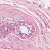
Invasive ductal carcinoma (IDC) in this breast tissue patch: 0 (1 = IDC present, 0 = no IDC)